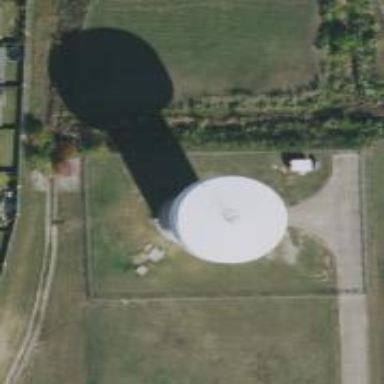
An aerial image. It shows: Water tower that is man-made.